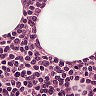
Metastatic tissue present: no